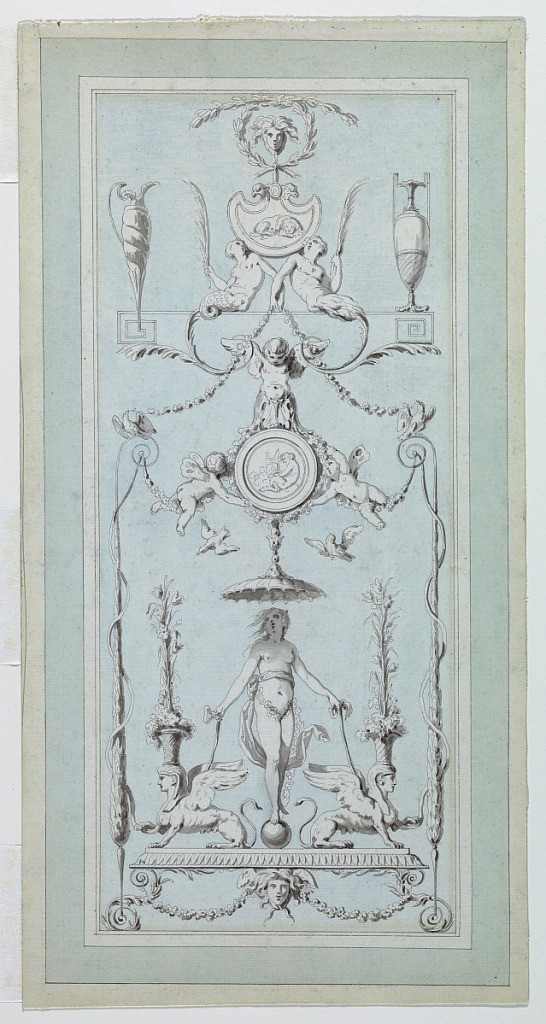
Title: Design for a Painted Panel
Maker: Michel, French, active 18th century
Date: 1785
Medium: Graphite, brush and black and light blue watercolor washes on off-white laid paper
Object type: drawing
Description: Candelabrum scheme includes a girl standing under a canopy on a sphere holds the ends of the ribbons wound around trees forming part of the lateral framing. Crouching sphinxes flank the girl. Doves, putti medallion, three-quarter figures of the satyress and a mermaid, a pilaster and a vase, as alternative motifs. A female mask is included in the design of the upper part of the composition.